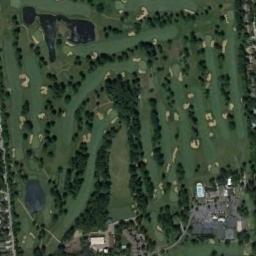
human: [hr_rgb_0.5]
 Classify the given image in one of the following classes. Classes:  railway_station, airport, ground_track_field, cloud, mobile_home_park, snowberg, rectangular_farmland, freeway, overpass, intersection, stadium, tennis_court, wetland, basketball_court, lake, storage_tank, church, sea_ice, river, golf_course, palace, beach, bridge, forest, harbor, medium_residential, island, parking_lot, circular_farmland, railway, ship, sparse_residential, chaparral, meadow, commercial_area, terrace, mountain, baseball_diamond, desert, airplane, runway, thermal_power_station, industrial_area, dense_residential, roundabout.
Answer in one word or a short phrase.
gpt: golf_course